Field crop: maize
Growth stage: 2
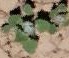
Species: chenopodium